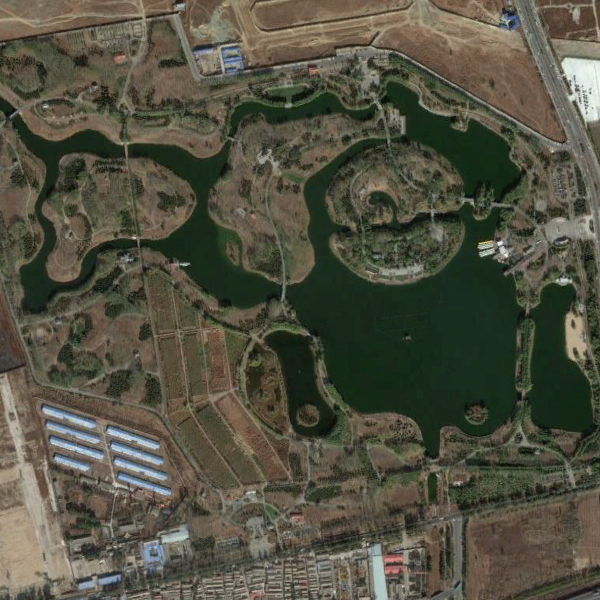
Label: Park